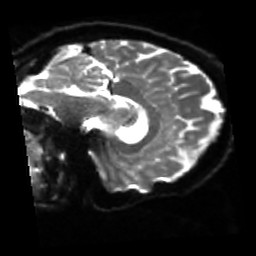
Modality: sbref
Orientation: sagittal
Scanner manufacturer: siemens
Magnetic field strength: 3 T
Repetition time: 4 s
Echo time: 0.0594 s